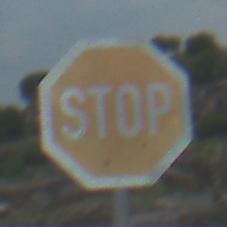
Verkehrszeichen: Stop
Umgebung: Outdoor, Nature
Tageszeit: MorningAfternoon
Wetter: PartlyCloudy
Licht: Natural
Jahreszeit: NotSpecified
Kontrast: LowContrast